Question: I am new to iPhone,
'''
xpos=30;
ypos=40;
for(int i=0;i<[MyArray count];i++)
{
if(i!=0)
{
if (i%4==0)
{
ypos+=180;
xpos=30;
}
else
{
xpos+=200;
}
}
button = [UIButton buttonWithType:UIButtonTypeCustom];
button.frame = CGRectMake(xpos, ypos, 110.0, 130.0);
[button setImage: [UIImage imageNamed:@"ibook2.png"] forState:UIControlStateNormal];
[button setTitleEdgeInsets:UIEdgeInsetsMake(ypos, xpos, 0.0, 0.0)];
[button setTitle:[NSString stringWithFormat:@"%@", [MyArray objectAtIndex:i]] forState:UIControlStateNormal];
[button setTitleColor:[UIColor redColor] forState:UIControlStateNormal];
[self.view addSubview:button];
}
'''
i am able to see button but unable to see my text on the UIButton.

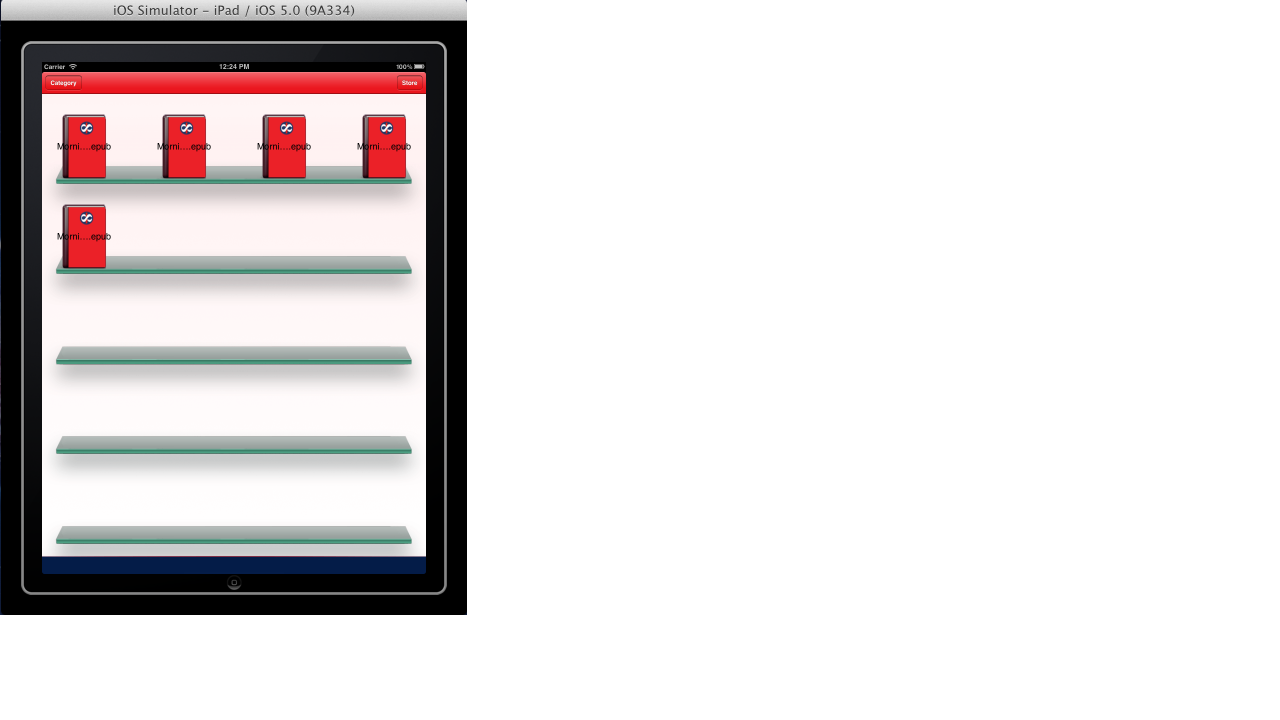
Answer: Please set buttons background image.You have set buttons image.
Please use this:
'''
[button setBackgroundImage:[UIImage imageNamed:@"blue_button.png"]
forState:UIControlStateNormal];
'''
For Wrapping button title User:
'''
[button setTitle:@"Test button name 123" forState:UIControlStateNormal];
button.titleLabel.numberOfLines=2;
button.titleLabel.lineBreakMode = UILineBreakModeWordWrap;
'''